Aerial crown-view tile of a tropical tree (Barro Colorado Island, Panama), acquired 20241014:
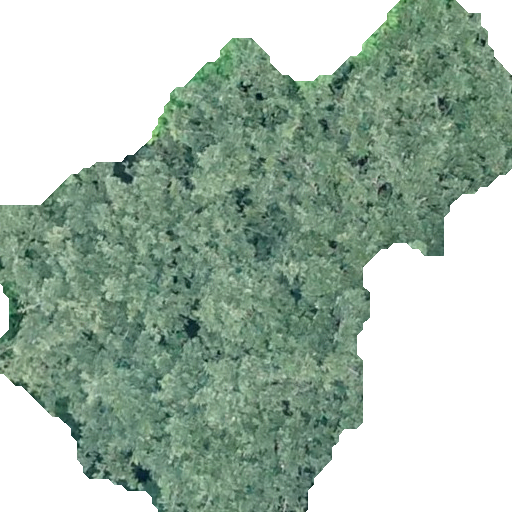
Species: Ficus obtusifolia
GBIF accepted scientific name: Ficus obtusifolia
Crown area: 258.94 m²